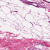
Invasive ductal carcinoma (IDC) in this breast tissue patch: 0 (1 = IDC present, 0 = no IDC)